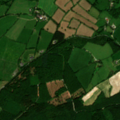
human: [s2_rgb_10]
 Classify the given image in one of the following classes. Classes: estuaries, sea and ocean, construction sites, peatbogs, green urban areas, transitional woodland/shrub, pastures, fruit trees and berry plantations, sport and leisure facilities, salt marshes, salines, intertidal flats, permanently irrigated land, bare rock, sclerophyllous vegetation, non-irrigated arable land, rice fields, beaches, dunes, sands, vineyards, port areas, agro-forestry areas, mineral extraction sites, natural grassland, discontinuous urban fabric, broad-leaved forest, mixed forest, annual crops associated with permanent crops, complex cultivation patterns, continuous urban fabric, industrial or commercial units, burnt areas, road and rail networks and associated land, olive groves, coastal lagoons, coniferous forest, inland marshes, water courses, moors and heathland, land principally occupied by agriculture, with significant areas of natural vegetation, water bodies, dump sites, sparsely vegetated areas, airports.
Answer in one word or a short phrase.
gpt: pastures, coniferous forest, mixed forest